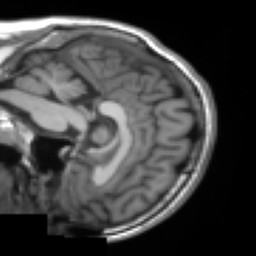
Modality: T1w
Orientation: sagittal